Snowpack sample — Snodgrass Mountain, Crested Butte, Colorado (2/4/25, 12:06 PM MST)
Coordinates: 38.923, -106.968
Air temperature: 35 °F
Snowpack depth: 80 cm
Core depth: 30 cm
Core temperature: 35.6 °F
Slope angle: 14°, slope face: 78°
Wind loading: low
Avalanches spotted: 0
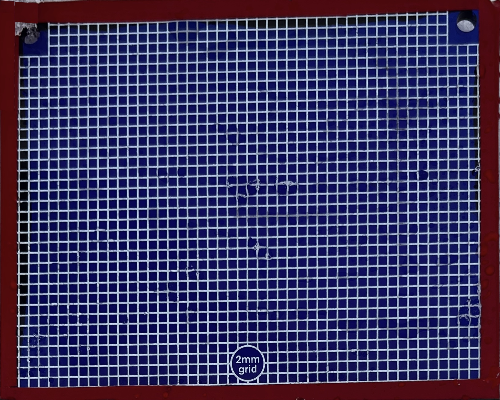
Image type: profile
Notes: No avalanches nearby, unusually warm weather for the last month reported by residents, Collected 25 yards from treeline